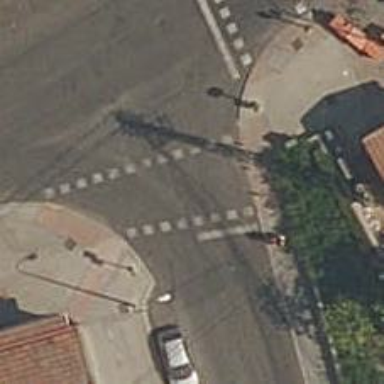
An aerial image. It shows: Traffic signals at road crossing.